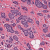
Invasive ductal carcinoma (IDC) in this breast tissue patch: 1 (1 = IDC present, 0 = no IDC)